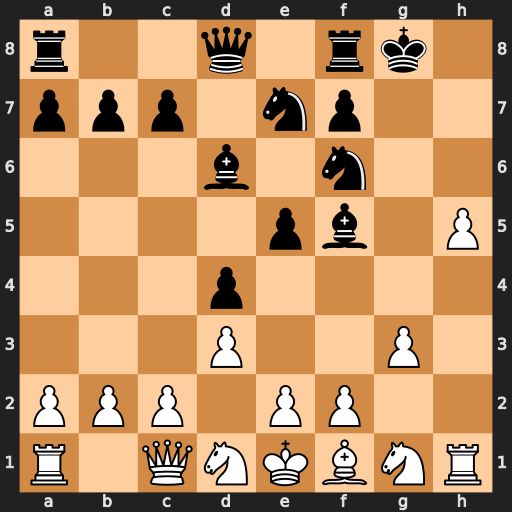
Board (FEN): r2q1rk1/ppp1np2/3b1n2/4pb1P/3p4/3P2P1/PPP1PP2/R1QNKBNR
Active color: w
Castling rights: KQ
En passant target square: -
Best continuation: Qg5+ Kh7 Qxf6